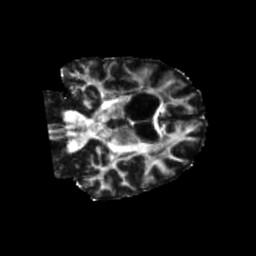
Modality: FA
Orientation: coronal
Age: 70
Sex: male
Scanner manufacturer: siemens
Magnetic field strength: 3 T
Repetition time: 5.25 s
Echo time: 0.08 s